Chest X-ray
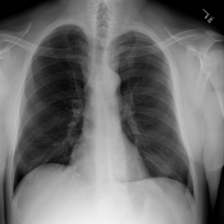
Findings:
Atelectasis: negative
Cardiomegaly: negative
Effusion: negative
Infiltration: negative
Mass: negative
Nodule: negative
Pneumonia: negative
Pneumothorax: negative
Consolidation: negative
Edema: negative
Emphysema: negative
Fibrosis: negative
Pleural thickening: negative
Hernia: negative